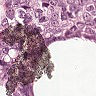
Metastatic tissue present: yes